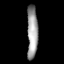
Tissue: prostate
Cell type: T cells
Senescence score: 0.7405
Nuclear area (px): 557
Mean DAPI intensity: 157.041